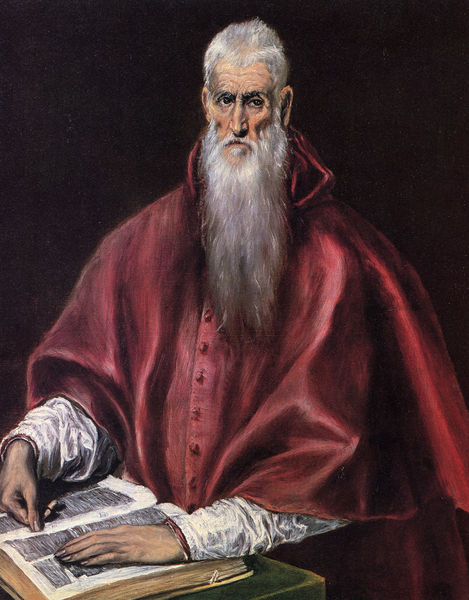
Titel: Der hl. Hieronymus im Kardinalsornat
Künstler: El Greco
Standort: New York (New York)
Institution: The Frick Collection
Schlagwörter: dunkel, gemälde, hand, mann, schatten, umhang, weiß, grün, braun, daumen, finger, frisur, grau, hintergrund, licht, mund, nase, schwarz, tisch, blick, rot, alt, bart, hemd, schnurrbart, augen, bibel, falten, gesicht, kragen, lang, silber, vollbart, ärmel, bildnis, herr, hände, portrait, porträt, kirche, geistlicher, gewand, mantel, person, ohren, schrift, spalten, ausdruck, bischof, ernst, lesen, knöpfe, dünn, offen, greis, hager, buch, groß, seite, text, stirnfalten, kardinal, pult, wangenknochen, fingernägel, priester, mönch, eminenz, gelehrter, cape, el greco, heilige schrift, kapuze, grauhaarig, weisshaarig, cutte, faltenbischof, gutenberg, hemdärmel, pupurrot, scarlet, scarlett, textstelle, umheng, belesen, liest, knöüfe